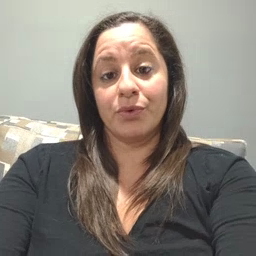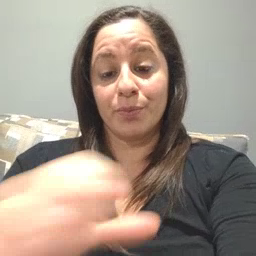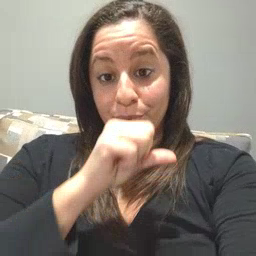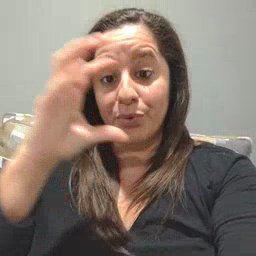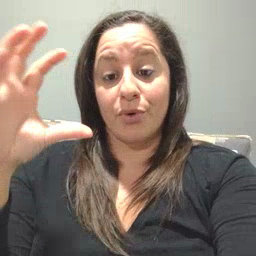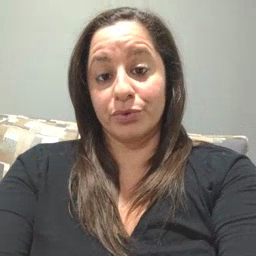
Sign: balloon